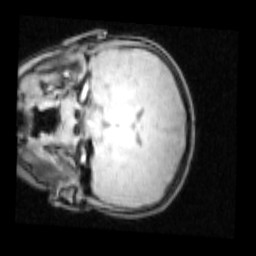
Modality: PDw
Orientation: coronal
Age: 12
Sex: female
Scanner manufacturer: siemens
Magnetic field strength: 3 T
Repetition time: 0.25 s
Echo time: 0.00103 s